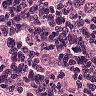
Metastatic tissue present: yes